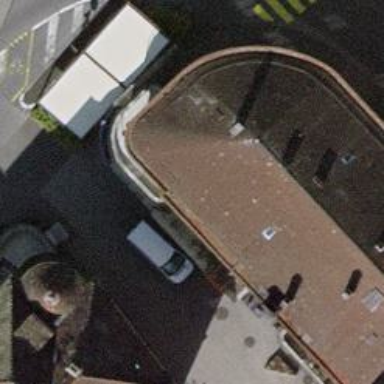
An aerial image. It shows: Pub.